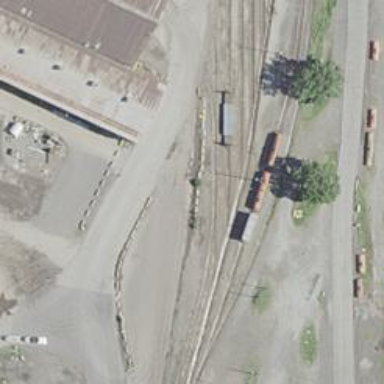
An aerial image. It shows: Rail spur service.